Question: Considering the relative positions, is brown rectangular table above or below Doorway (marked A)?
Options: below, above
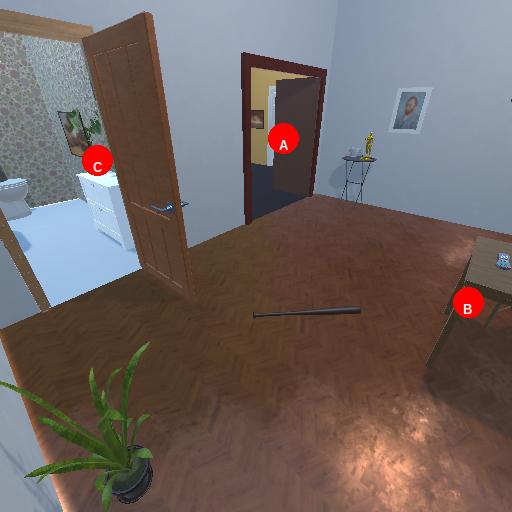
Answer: below